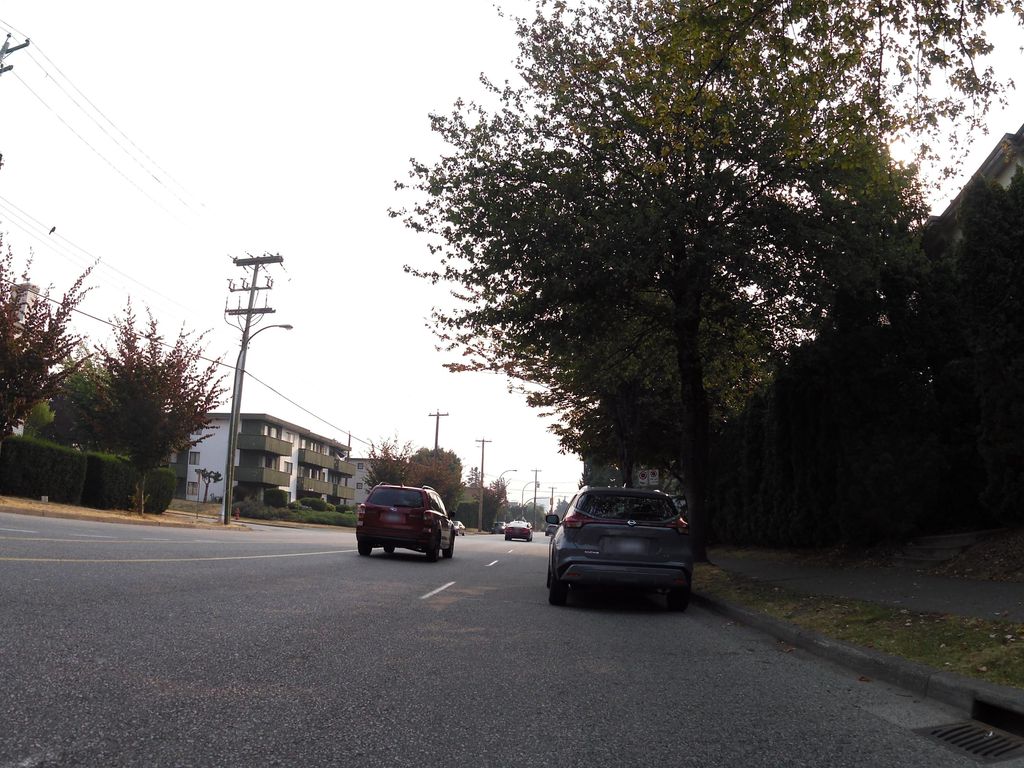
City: vancouver